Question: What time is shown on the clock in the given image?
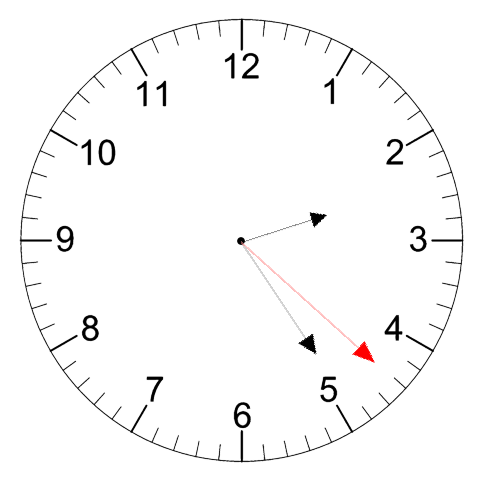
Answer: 02:24:22